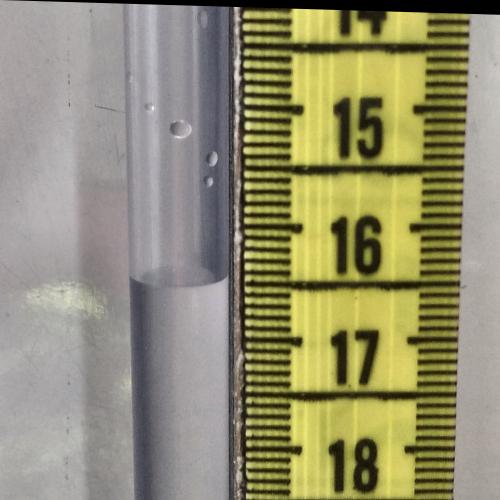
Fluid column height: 16.5 cm